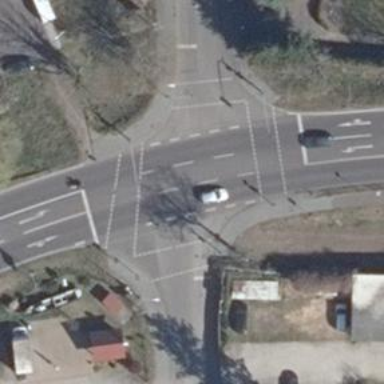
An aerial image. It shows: Road with traffic signals at crossing.